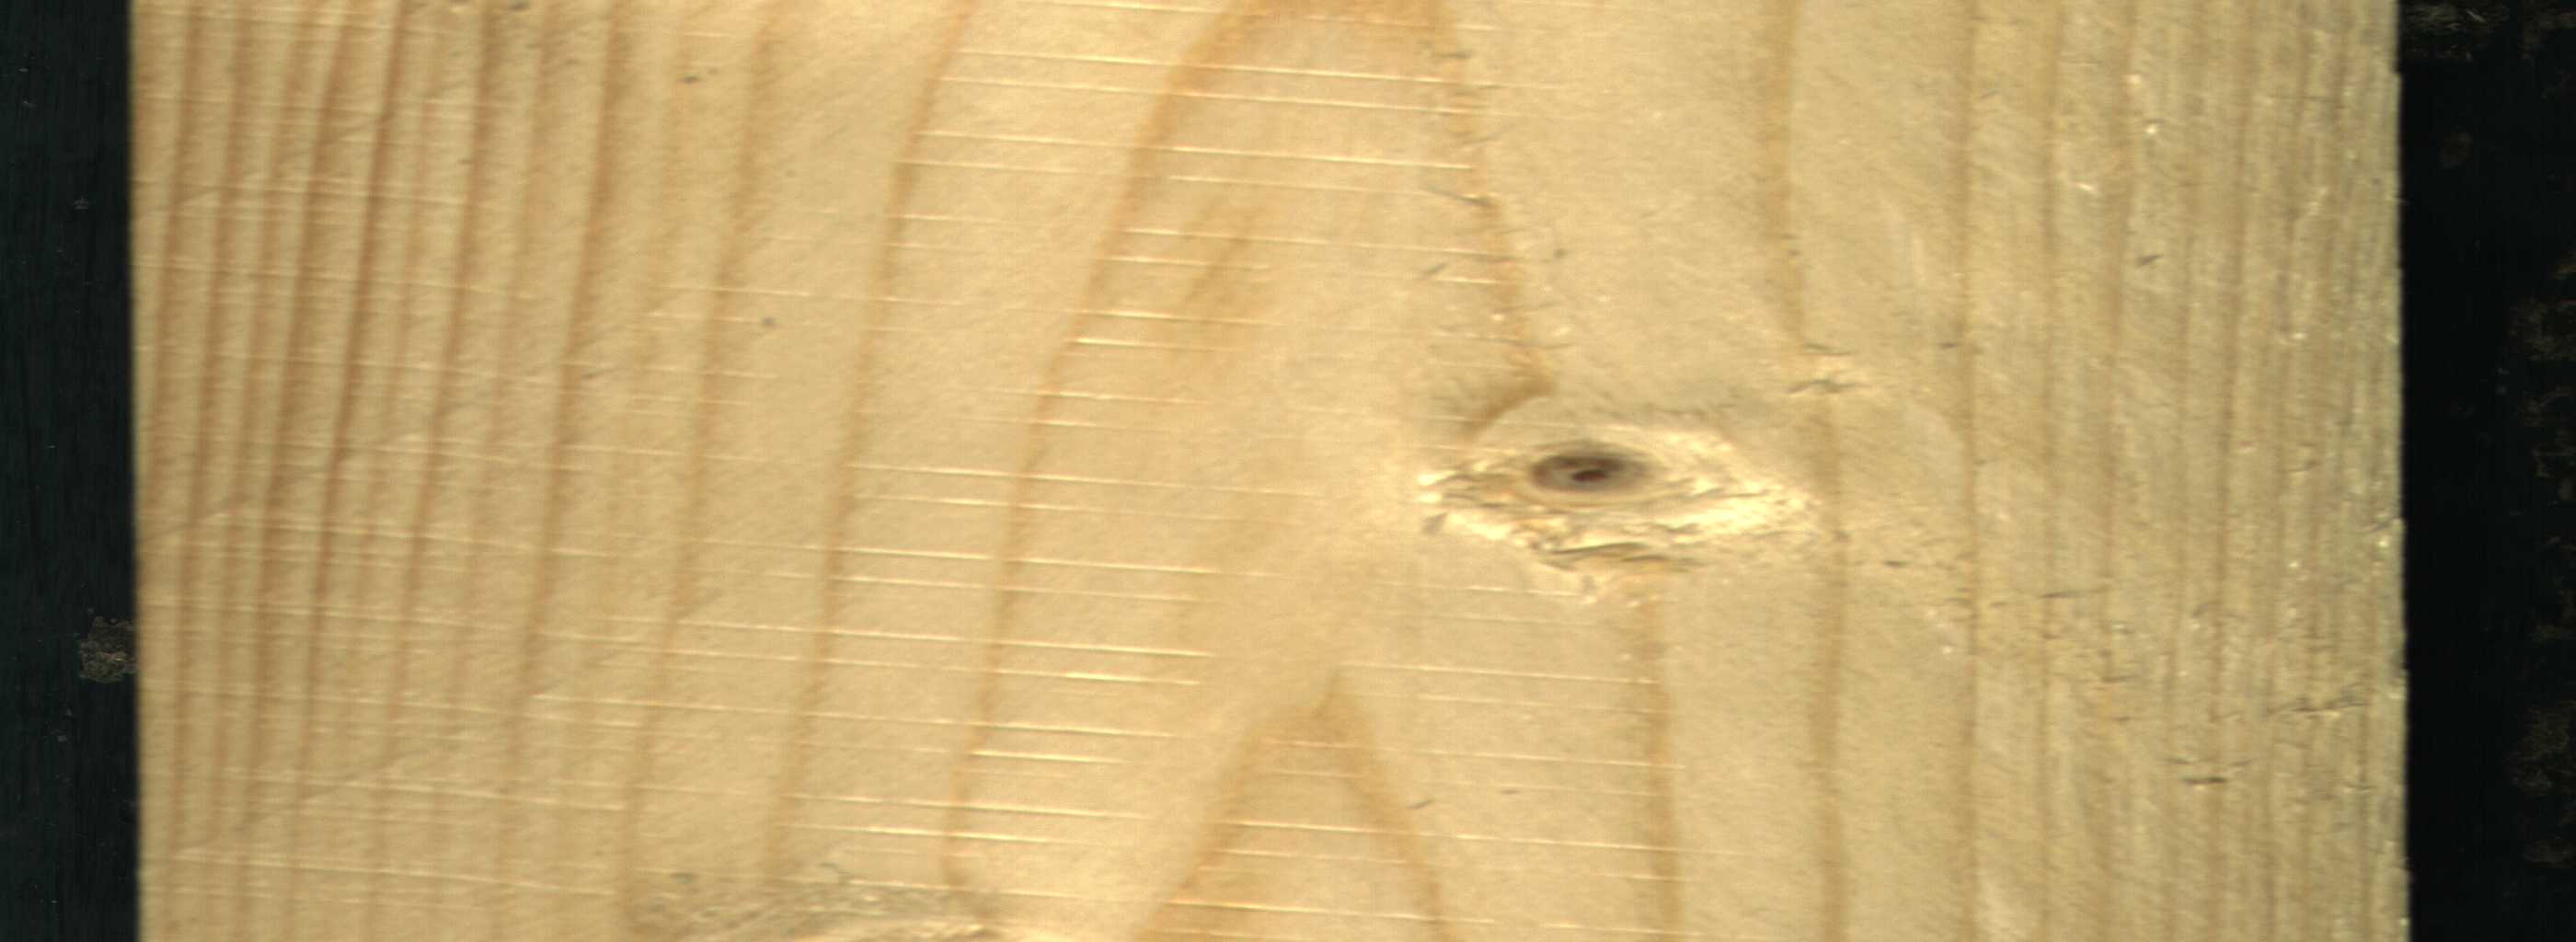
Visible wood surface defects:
Live_Knot